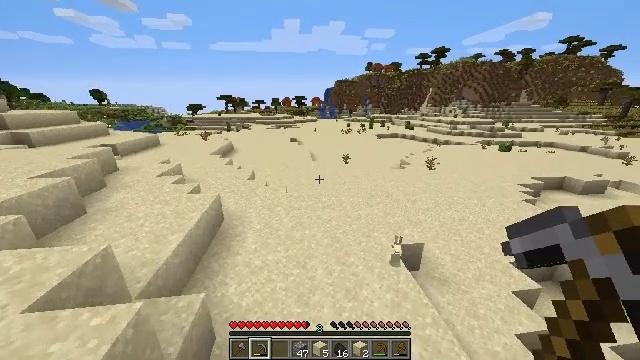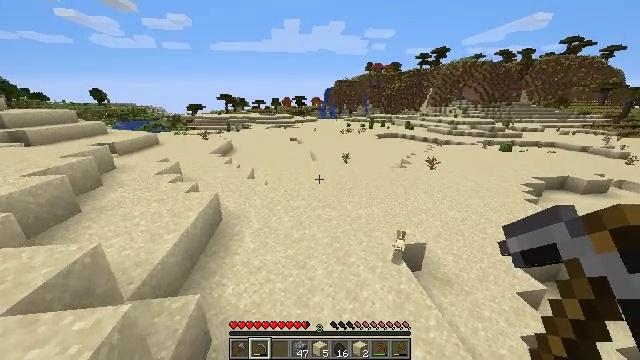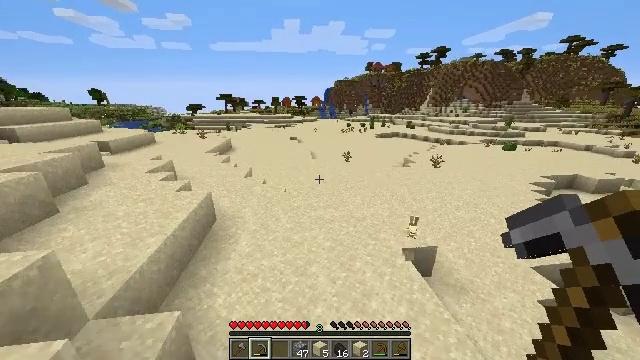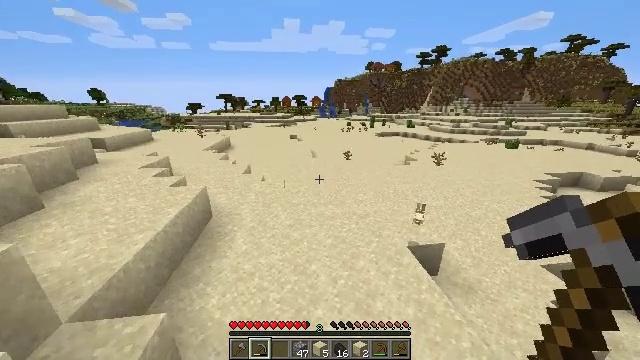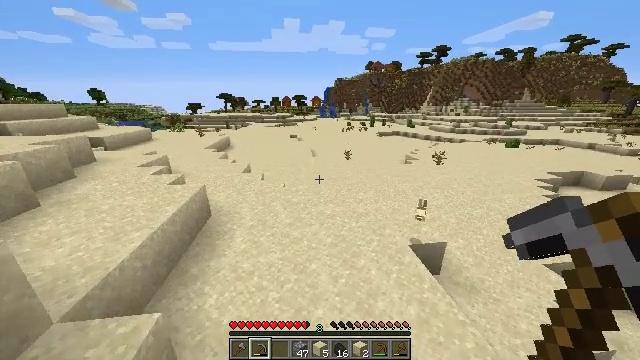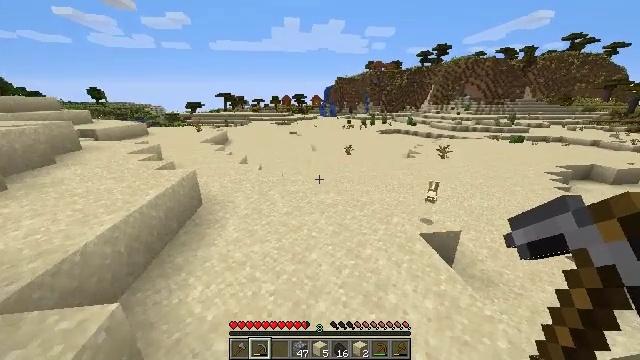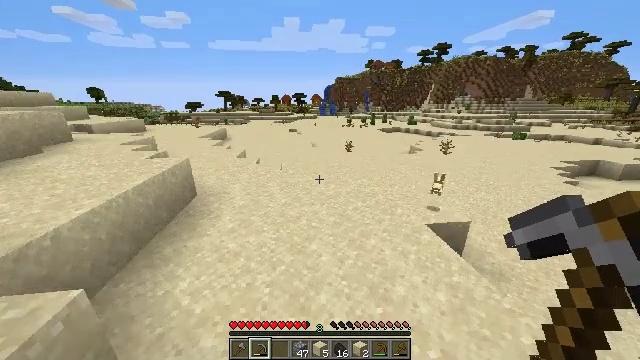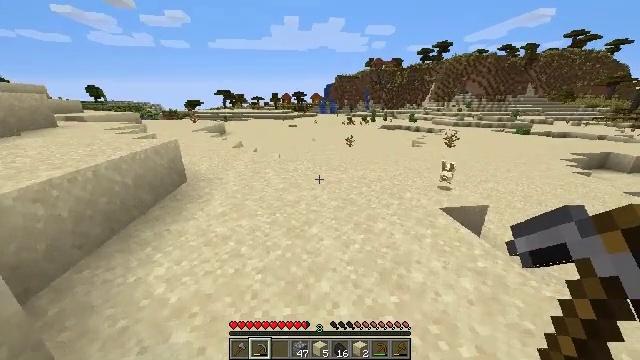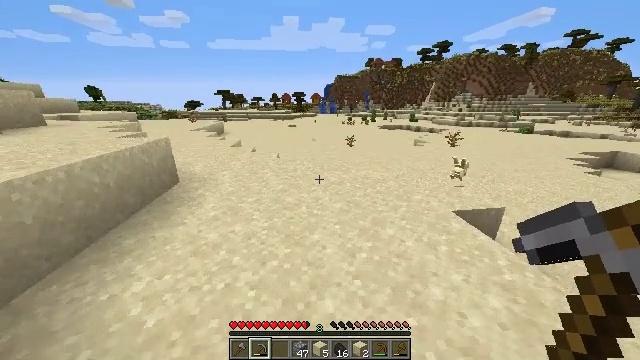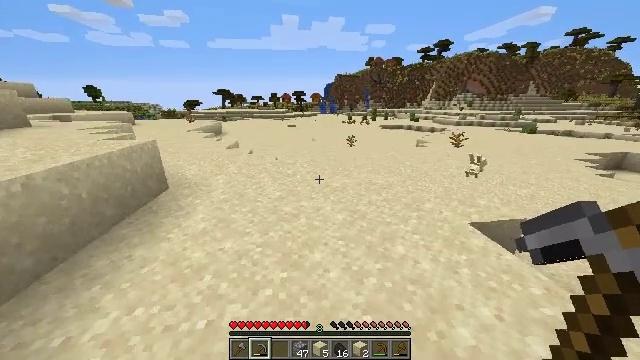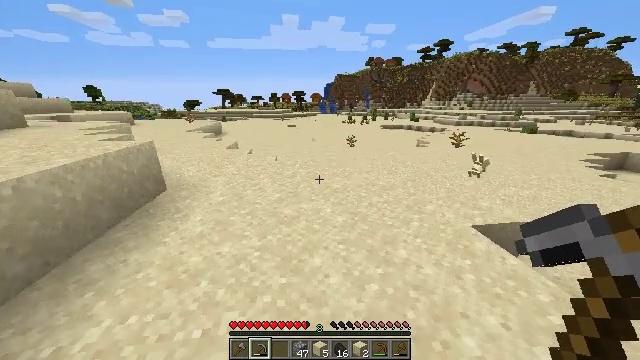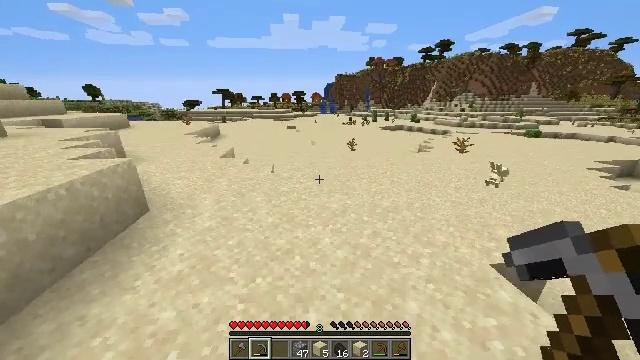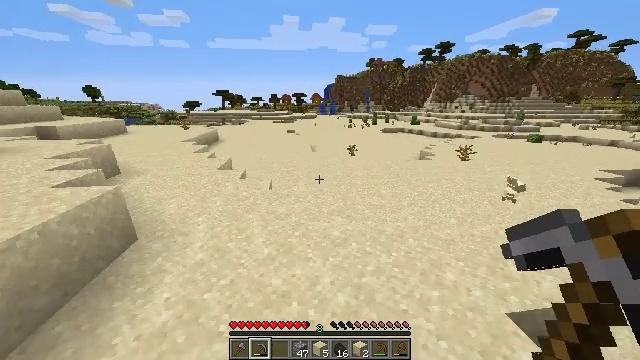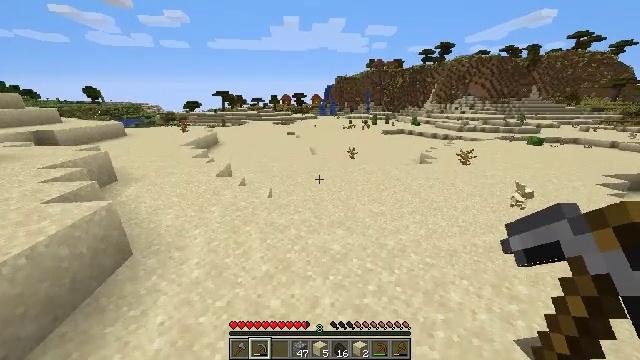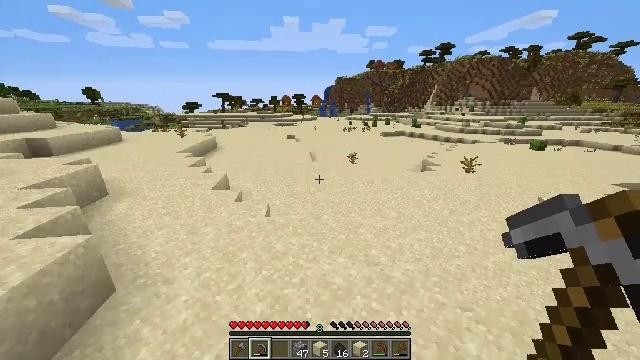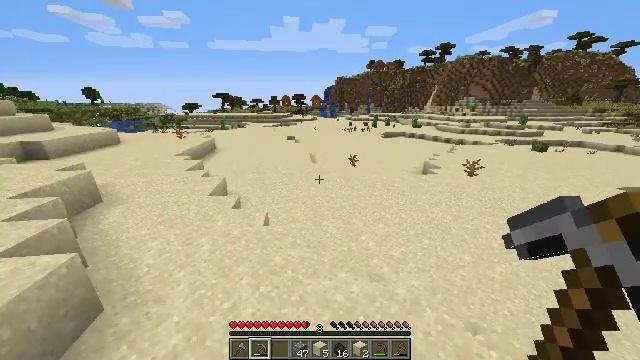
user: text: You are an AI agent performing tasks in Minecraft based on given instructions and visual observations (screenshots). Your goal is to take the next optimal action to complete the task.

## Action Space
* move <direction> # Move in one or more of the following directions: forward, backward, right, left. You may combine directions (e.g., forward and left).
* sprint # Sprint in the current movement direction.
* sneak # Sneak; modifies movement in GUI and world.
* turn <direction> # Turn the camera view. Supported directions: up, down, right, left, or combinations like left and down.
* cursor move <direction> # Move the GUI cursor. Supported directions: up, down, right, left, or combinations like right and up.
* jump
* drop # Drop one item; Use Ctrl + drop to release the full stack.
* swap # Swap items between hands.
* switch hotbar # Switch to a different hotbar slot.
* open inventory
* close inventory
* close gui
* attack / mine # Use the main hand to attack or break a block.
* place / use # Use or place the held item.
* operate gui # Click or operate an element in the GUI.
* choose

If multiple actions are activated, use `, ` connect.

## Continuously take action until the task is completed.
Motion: motion action
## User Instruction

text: Gather hay blocks from the farm.
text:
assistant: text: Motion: move forward
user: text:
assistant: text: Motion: move forward
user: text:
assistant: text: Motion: move forward
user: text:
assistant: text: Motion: move forward
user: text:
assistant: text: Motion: move forward
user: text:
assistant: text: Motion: move forward
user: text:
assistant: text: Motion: move forward
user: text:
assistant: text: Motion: move forward
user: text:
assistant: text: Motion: move forward
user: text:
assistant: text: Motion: move forward
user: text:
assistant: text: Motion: move forward, jump
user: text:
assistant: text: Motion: move forward, jump
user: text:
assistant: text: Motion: move forward, jump
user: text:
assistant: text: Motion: move forward, jump
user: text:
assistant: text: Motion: move forward
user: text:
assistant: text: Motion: move forward
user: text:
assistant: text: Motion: move forward
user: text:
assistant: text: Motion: move forward
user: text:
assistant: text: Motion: move forward
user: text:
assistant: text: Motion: move forward
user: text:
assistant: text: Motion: move forward
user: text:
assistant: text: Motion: move forward
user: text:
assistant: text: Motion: move forward
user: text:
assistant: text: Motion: move forward, jump
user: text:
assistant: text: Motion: move forward, jump
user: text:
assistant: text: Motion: move forward, jump
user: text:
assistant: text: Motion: move forward, jump
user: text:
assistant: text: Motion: move forward, jump
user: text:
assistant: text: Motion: move forward
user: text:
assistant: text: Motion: move forward